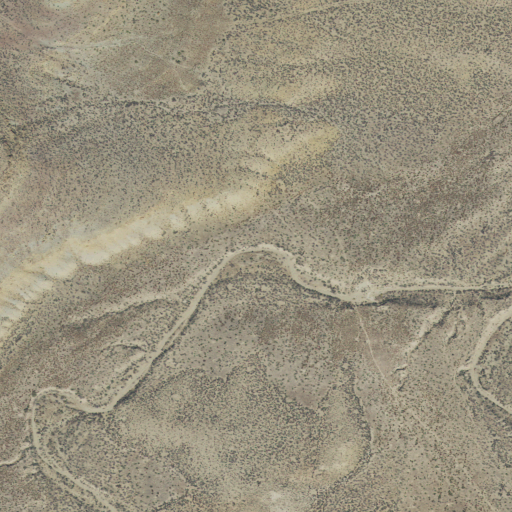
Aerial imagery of valley in Utah named West Fork Cottonwood Wash containing shrub and grassland